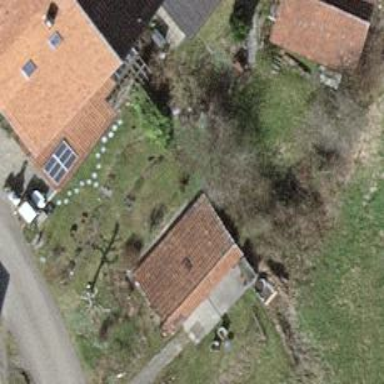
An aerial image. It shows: Shed building with gabled roof.